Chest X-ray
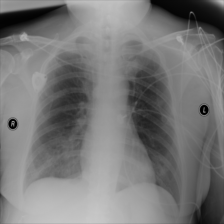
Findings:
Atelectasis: negative
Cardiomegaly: negative
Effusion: negative
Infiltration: positive
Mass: negative
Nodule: negative
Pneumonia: negative
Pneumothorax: negative
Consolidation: negative
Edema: negative
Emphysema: negative
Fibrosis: negative
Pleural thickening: negative
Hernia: negative